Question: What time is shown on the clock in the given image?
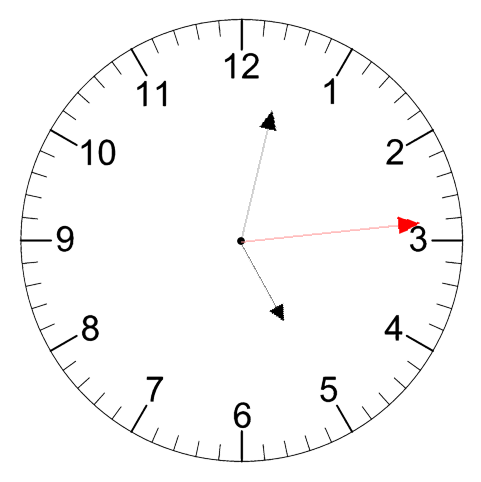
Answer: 05:02:14